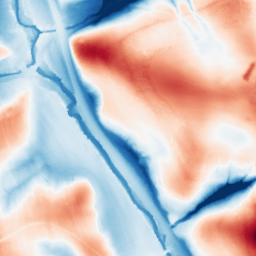
Category: edge_preserving
Decomposition family: guided
Decomposition parameters: radius: 32
eps: 0.01
Upsampling method: cubic_catmull_rom
Upsampling parameters: scale: 8
Upsampling scale: 8